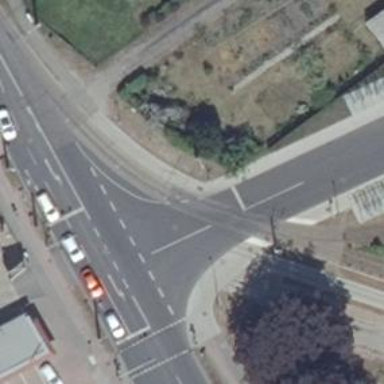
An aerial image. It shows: Tram crossing on the railway.